Question: I was following this answer (<URL> to solve my problem of building a project at Xcode 6 - iOS 8 , but i got new strange error. Here is image of error and description.

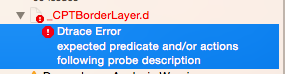
Answer: After googling the error I found out the solution :
1. Delete CPTBoarderLayerd.d
2. Clean project
3. Add CPTBoarderLayerd.d
4. Make "Build Valid Architecture Only" Yes